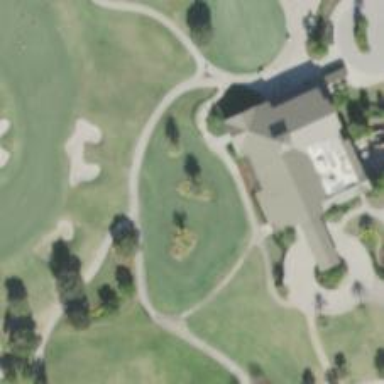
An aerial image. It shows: Path for golf carts.